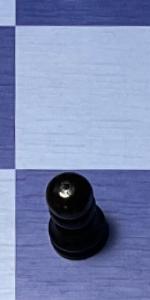
Label: Pawn_Black